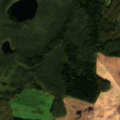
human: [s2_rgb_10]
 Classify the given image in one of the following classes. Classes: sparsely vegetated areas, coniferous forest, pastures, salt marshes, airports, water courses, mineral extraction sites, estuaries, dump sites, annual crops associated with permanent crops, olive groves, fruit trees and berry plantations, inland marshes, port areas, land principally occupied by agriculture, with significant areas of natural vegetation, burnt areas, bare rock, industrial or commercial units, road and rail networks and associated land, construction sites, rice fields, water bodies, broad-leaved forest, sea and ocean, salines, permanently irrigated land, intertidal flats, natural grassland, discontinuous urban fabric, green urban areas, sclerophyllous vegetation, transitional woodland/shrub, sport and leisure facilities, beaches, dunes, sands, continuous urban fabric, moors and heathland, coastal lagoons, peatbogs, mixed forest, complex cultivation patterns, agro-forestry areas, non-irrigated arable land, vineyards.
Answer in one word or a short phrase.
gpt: non-irrigated arable land, land principally occupied by agriculture, with significant areas of natural vegetation, coniferous forest, mixed forest, transitional woodland/shrub, peatbogs